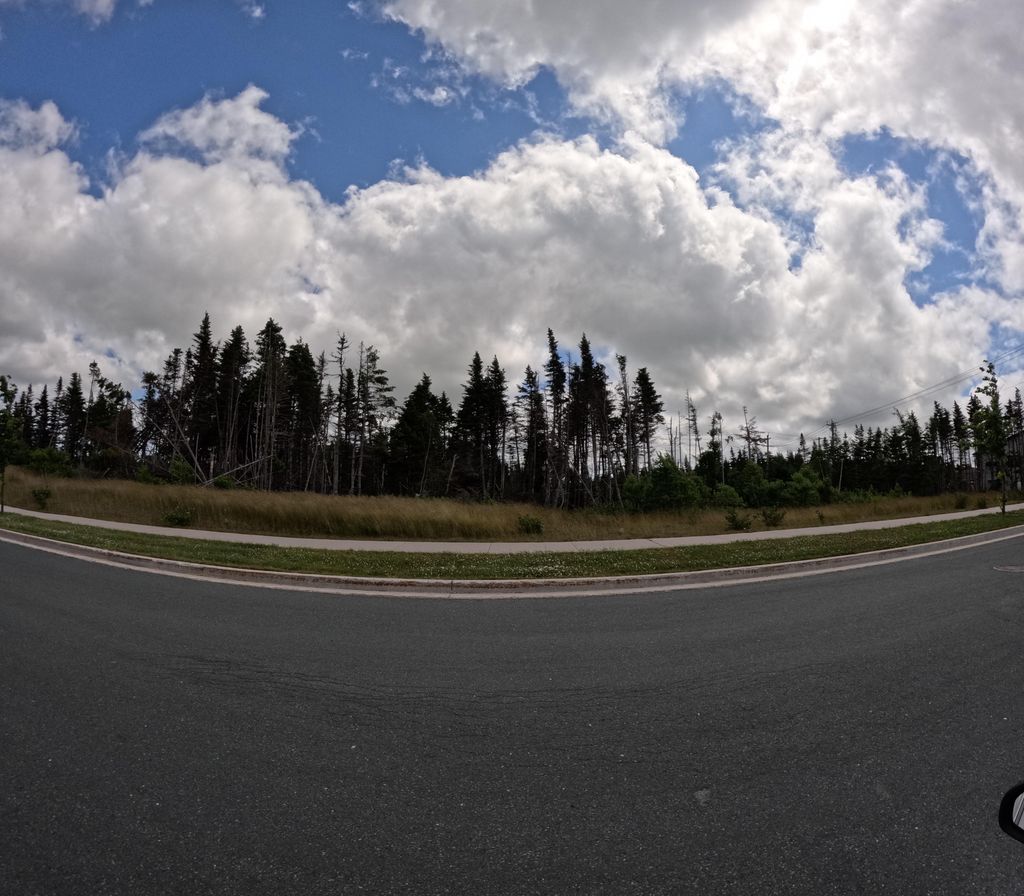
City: st_johns